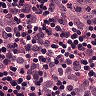
Metastatic tissue present: yes